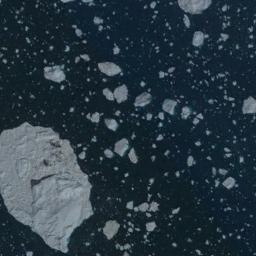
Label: sea_ice